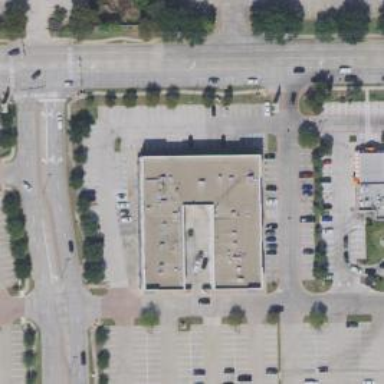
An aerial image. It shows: Retail building.